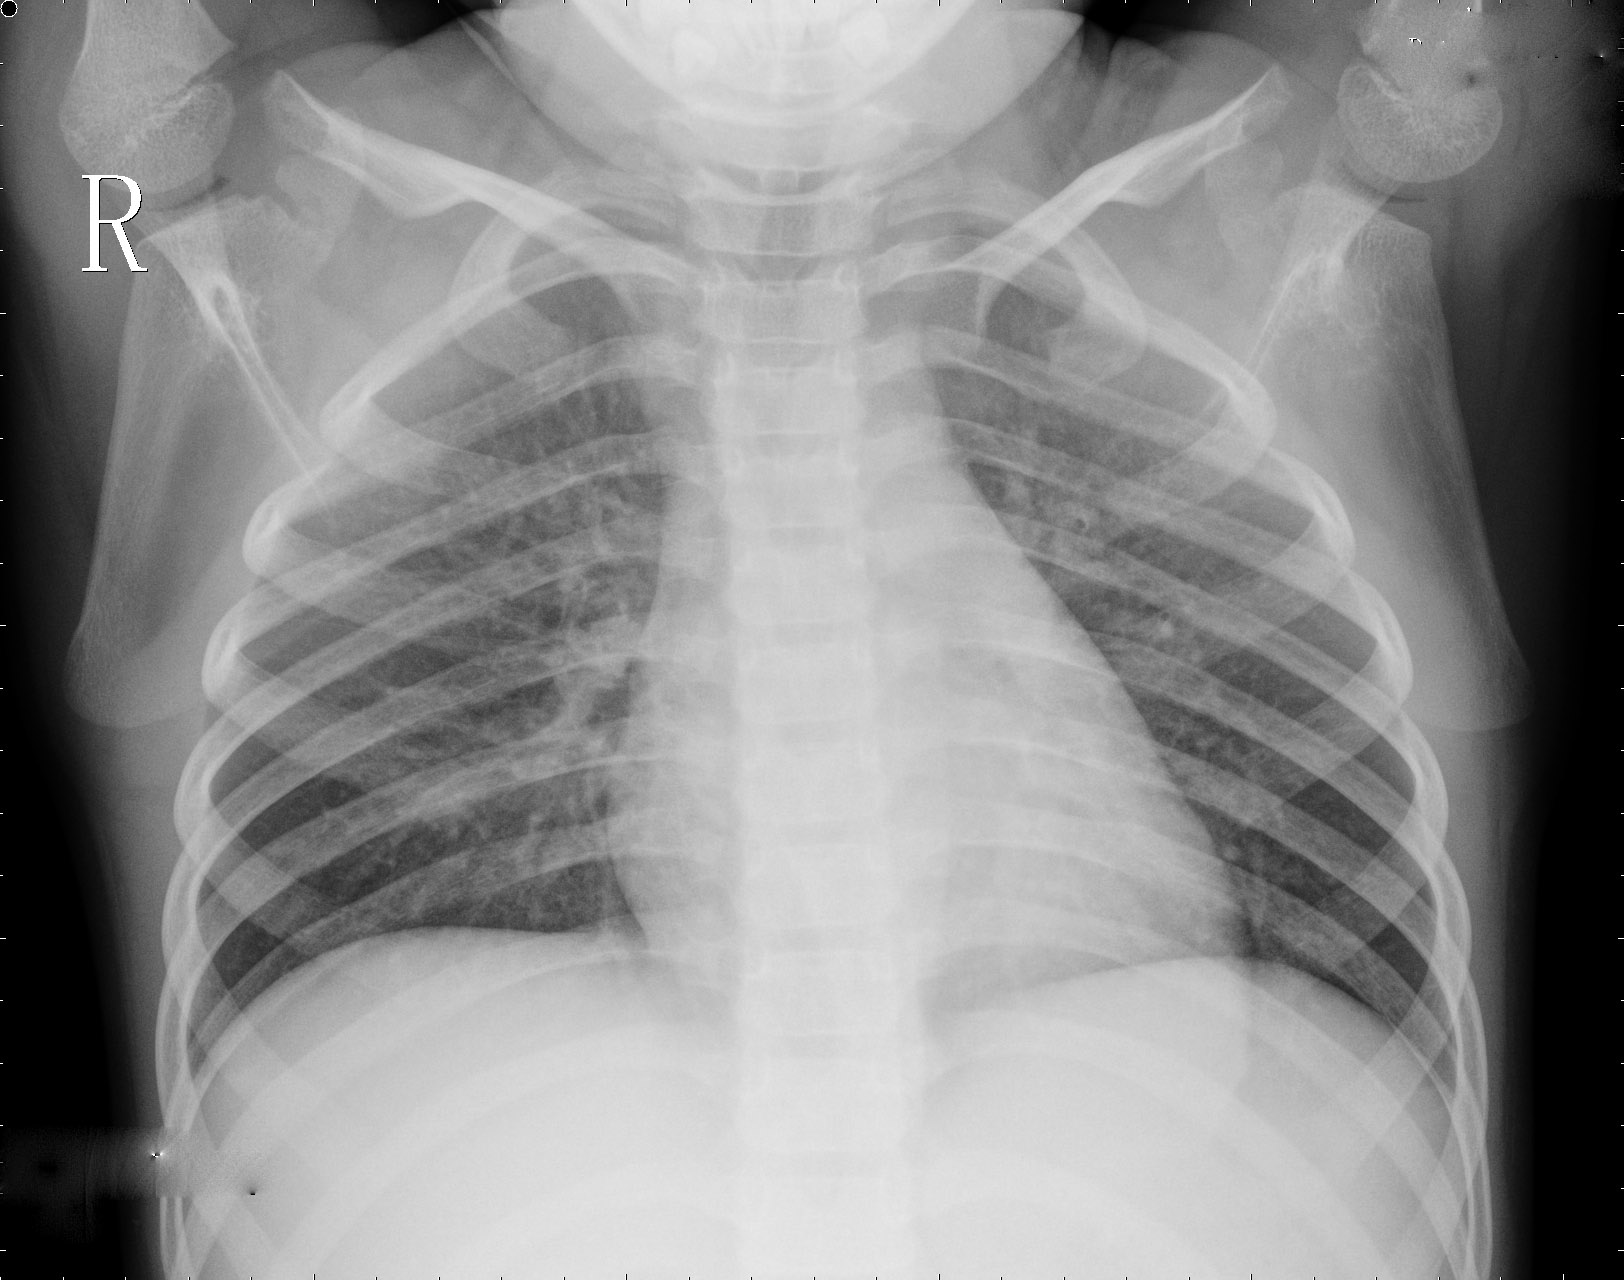
Diagnosis: NORMAL